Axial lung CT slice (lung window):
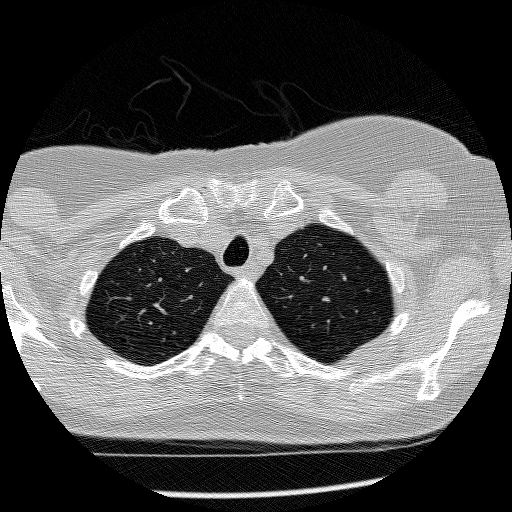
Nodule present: no